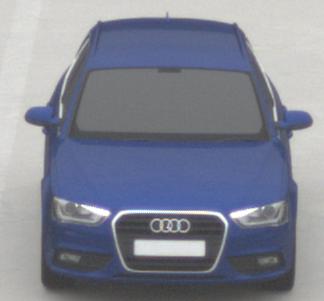
Make: Audi
Model: A4 Avant 1.8 TFSI
Detailed model: A4 (B8) Avant
Model produced from: 2012/02
Model produced until: 2015/04
Doors: 5
Color: blue
Road condition: dry road
Daytime: midday
Contrast: low contrast